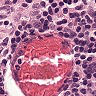
Metastatic tissue present: no